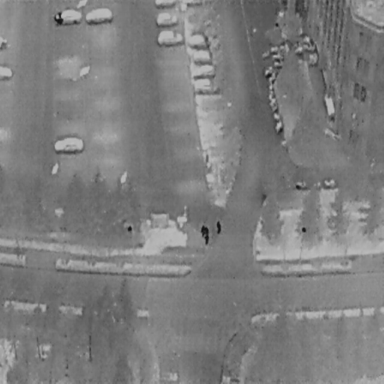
There are 12 Cars in the infrared image.